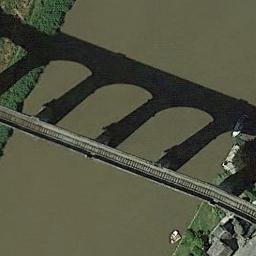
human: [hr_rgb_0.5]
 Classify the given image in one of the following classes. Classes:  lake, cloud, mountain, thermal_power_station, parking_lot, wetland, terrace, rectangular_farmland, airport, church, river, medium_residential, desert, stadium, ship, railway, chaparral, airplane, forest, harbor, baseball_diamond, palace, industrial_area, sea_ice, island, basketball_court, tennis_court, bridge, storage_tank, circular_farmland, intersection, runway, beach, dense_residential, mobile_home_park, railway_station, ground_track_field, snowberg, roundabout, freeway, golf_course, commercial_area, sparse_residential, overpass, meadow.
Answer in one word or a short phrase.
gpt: bridge